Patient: sex M, age 55
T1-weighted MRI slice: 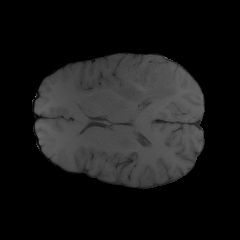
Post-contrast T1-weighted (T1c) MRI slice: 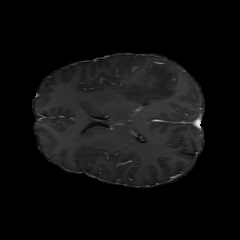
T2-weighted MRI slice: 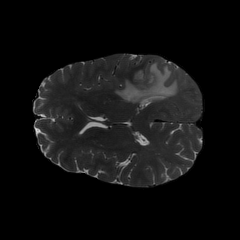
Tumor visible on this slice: yes
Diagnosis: Glioblastoma, IDH-wildtype
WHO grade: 4